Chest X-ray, PA view. Patient: 64 years old, sex M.
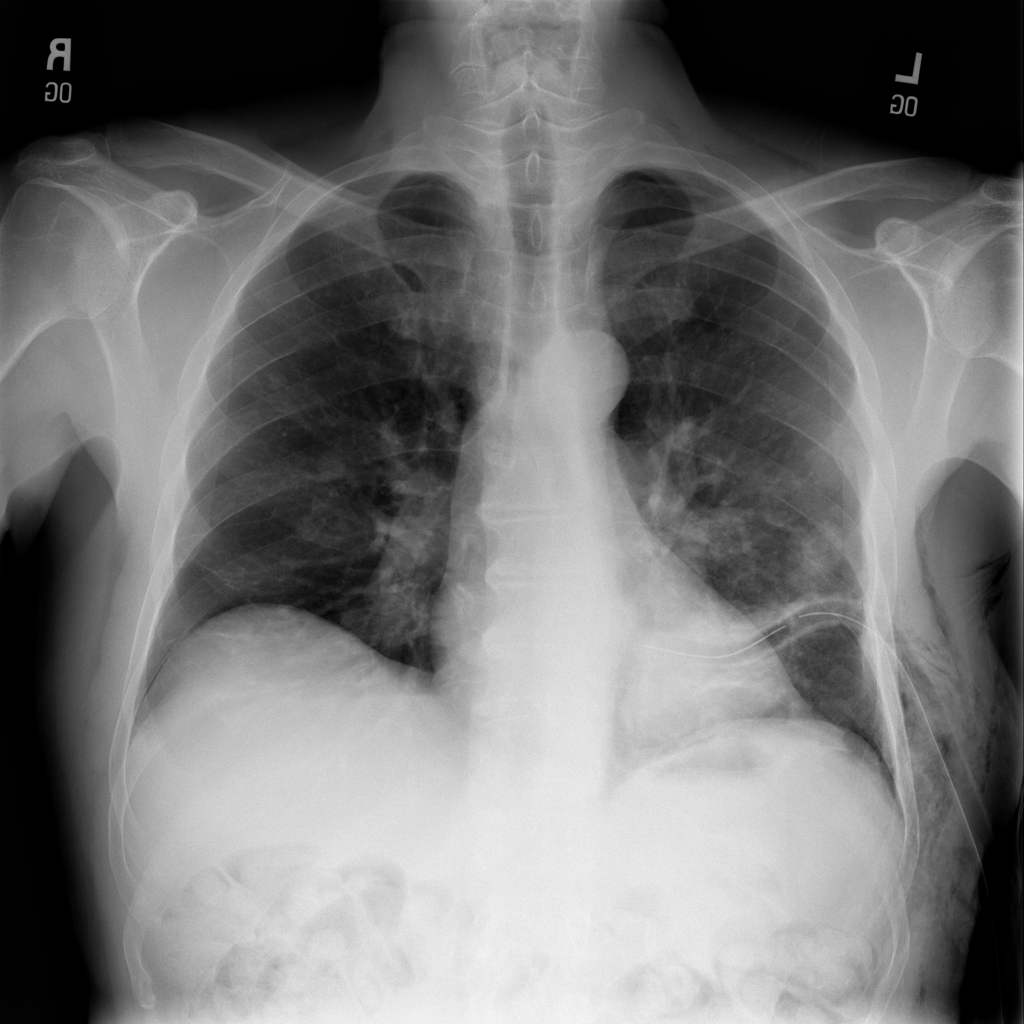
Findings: Nodule, Pneumothorax